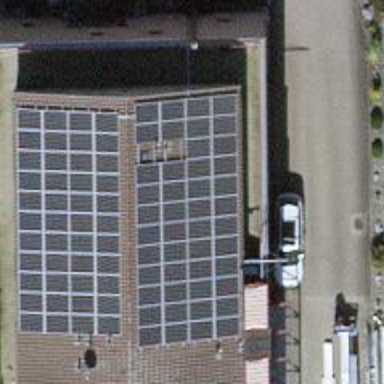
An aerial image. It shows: Solar power generator with photovoltaic panels.